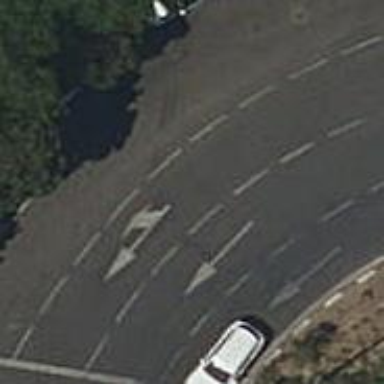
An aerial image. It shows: Tertiary road.